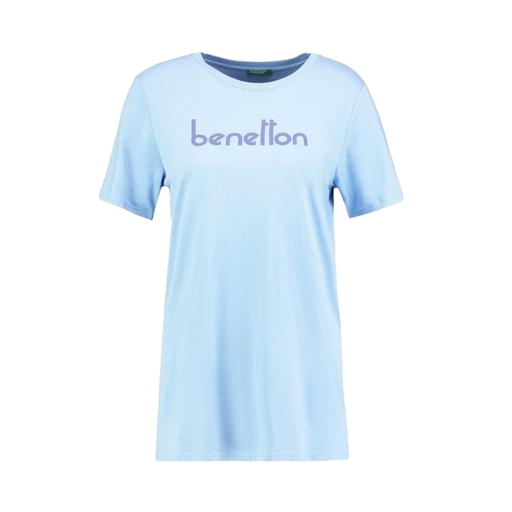
t-shirt classique light blue, blue logo graphic tee, women's tee, white background